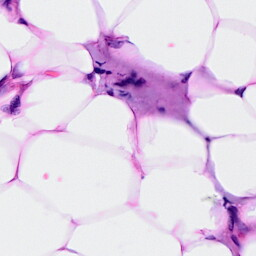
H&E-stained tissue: Breast